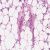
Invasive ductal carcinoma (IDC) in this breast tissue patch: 1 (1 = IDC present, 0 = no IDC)